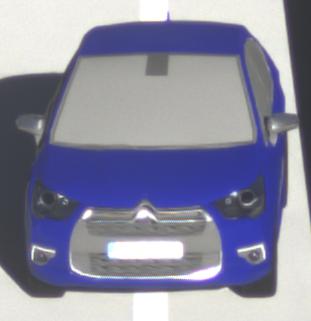
Make: Citroen
Model: DS 4 VTi 120
Detailed model: DS 4
Model produced from: 2011/05
Model produced until: 2015/01
Doors: 5
Color: blue
Road condition: dry road
Daytime: sunrise or sunset
Contrast: medium contrast